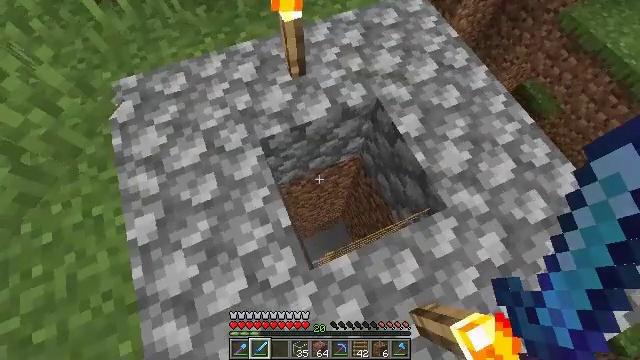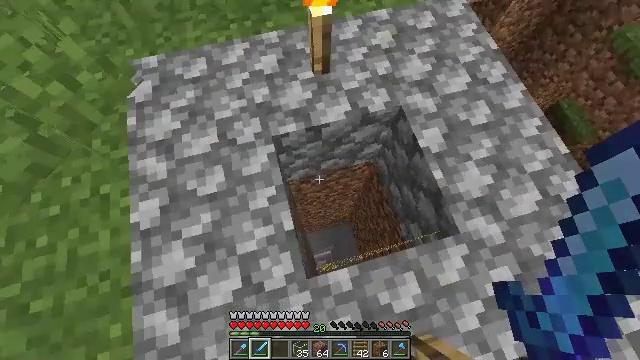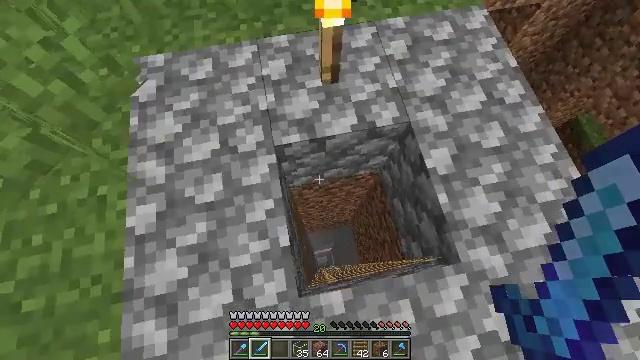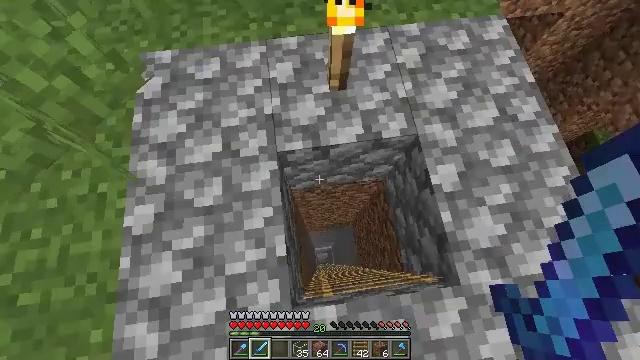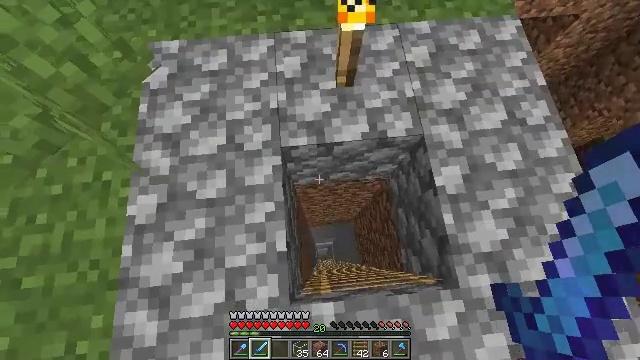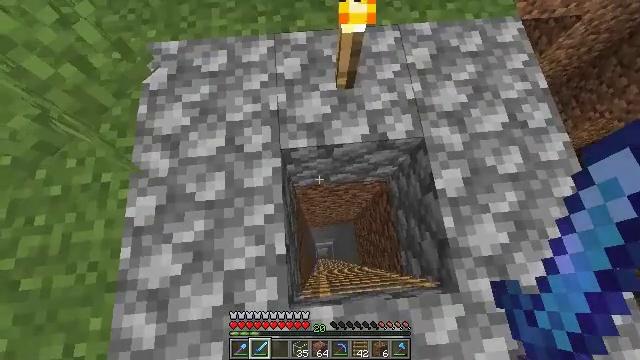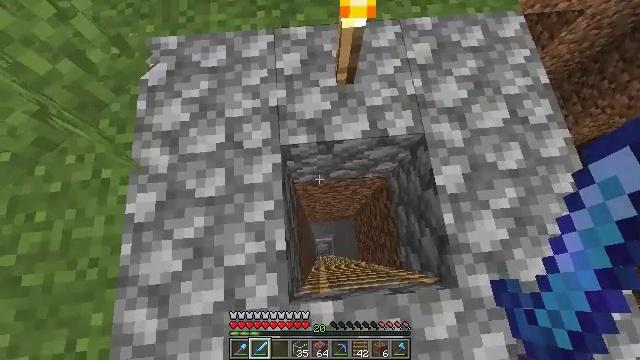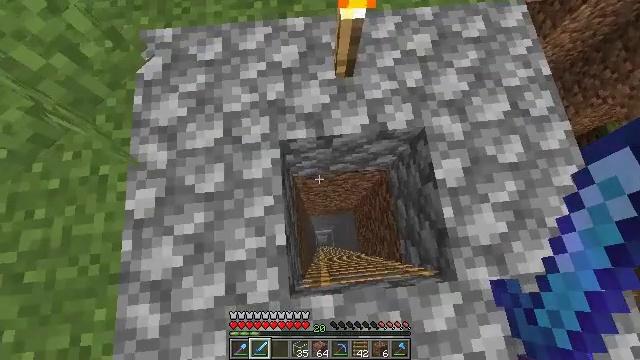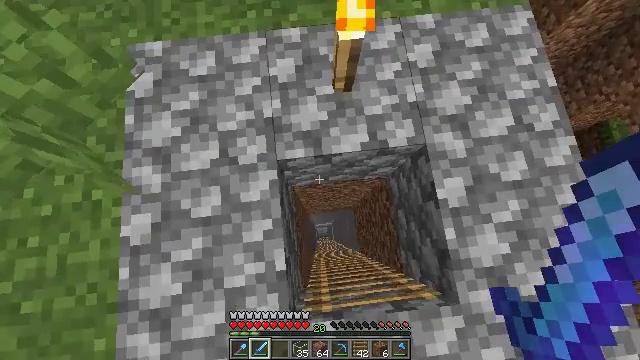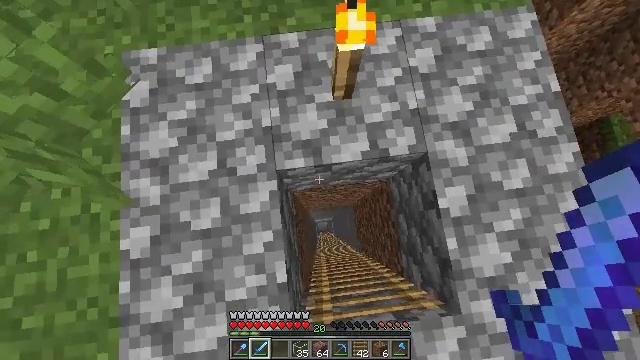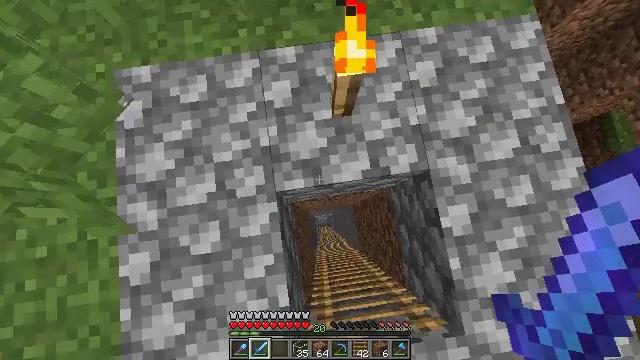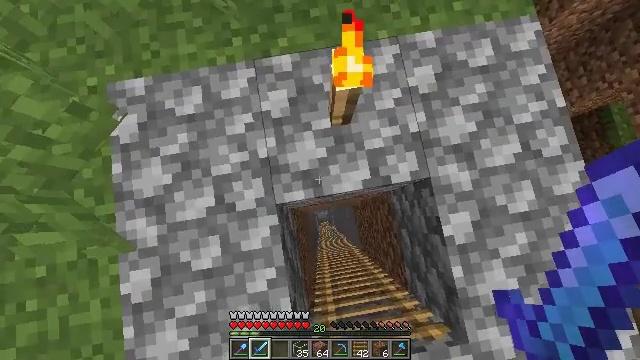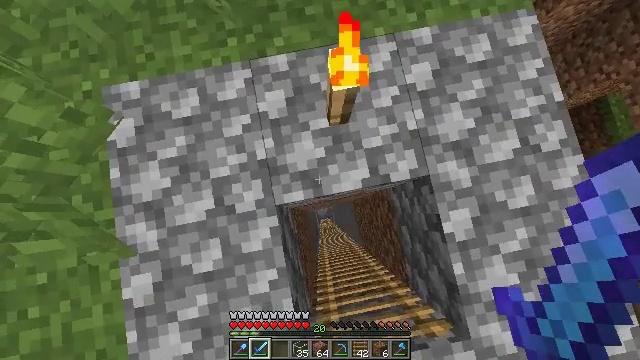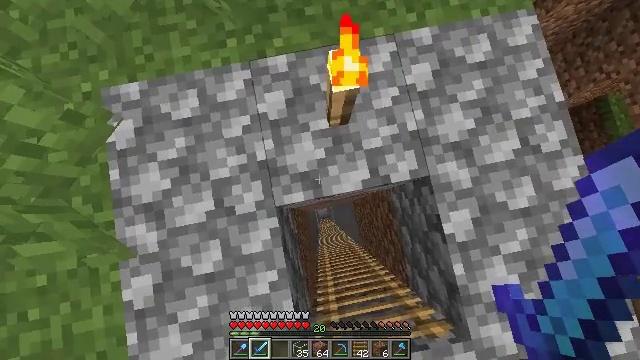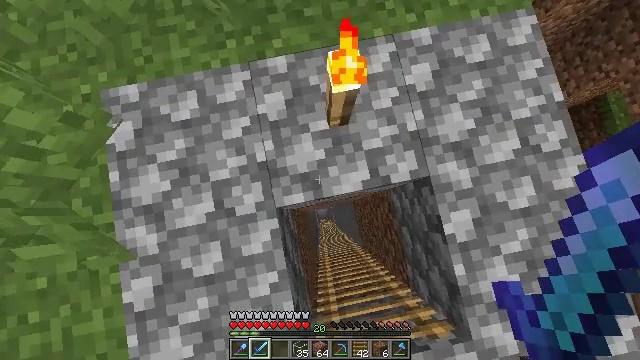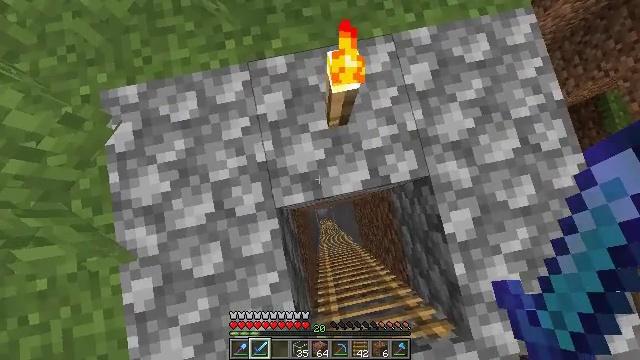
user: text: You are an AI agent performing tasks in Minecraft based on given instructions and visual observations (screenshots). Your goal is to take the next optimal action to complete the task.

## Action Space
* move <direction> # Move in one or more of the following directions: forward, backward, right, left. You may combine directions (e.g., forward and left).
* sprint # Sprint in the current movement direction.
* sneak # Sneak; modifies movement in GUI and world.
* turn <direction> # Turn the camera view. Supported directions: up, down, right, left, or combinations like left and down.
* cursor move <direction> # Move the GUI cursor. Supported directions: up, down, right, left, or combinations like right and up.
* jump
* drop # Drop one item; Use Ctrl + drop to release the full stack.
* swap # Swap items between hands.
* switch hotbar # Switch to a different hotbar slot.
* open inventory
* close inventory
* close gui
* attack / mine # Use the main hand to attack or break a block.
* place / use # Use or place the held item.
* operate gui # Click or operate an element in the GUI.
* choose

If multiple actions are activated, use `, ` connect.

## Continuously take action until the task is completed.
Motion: motion action
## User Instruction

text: Collect the ladder block.
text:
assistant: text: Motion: turn left and down
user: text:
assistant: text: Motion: turn left and down
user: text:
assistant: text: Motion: turn left and down
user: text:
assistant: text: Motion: turn left and down
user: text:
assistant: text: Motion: no_op
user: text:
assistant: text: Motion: no_op
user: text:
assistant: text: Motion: move forward, turn down
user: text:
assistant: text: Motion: move forward, turn down
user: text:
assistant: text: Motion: move forward, turn down
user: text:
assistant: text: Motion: turn right and down
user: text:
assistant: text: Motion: turn right and down
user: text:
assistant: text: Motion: turn right
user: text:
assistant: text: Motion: no_op
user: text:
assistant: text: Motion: no_op
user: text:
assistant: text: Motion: no_op
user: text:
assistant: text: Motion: no_op
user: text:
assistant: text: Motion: move right
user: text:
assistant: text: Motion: move right
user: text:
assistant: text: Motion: no_op
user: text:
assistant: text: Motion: no_op
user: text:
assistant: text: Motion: no_op
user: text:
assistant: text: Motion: turn left
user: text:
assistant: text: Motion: move left
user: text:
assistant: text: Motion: move left
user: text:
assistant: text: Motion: move left
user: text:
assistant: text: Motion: no_op
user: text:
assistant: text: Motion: no_op
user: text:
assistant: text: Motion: no_op
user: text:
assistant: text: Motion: no_op
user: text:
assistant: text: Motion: no_op